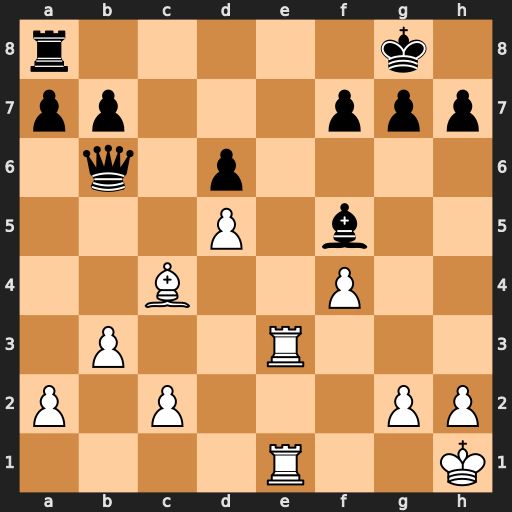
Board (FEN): r5k1/pp3ppp/1q1p4/3P1b2/2B2P2/1P2R3/P1P3PP/4R2K
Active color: w
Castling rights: -
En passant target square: -
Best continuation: Re8+ Rxe8 Rxe8#